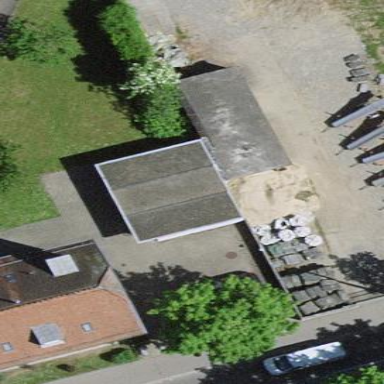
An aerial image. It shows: Group of garages.